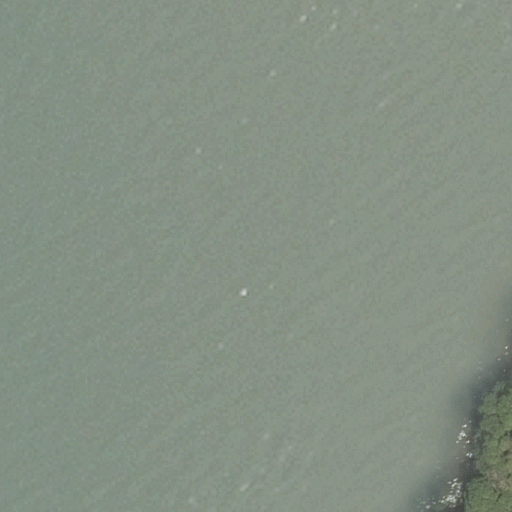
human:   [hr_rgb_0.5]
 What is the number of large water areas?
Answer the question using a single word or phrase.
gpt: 1

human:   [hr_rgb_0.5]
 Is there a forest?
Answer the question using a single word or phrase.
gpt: no

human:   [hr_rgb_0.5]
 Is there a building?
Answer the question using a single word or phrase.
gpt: no

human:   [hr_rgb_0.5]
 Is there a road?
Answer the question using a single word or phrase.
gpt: yes

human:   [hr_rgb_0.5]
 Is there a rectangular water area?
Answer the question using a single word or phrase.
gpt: yes

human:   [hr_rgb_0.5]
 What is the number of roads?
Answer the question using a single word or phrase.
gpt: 1

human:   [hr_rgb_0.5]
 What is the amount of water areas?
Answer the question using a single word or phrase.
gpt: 1

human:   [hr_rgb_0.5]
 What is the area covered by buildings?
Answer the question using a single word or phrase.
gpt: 0m2

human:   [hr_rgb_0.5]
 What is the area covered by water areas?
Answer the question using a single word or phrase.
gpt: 10464m2

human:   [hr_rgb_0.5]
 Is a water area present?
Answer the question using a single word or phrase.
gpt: yes

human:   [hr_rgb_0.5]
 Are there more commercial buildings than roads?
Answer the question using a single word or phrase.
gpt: no

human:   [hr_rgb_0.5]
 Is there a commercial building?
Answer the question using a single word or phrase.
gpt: no

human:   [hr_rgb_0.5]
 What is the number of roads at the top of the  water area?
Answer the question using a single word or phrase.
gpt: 0

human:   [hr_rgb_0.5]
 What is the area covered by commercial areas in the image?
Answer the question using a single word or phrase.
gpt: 0m2

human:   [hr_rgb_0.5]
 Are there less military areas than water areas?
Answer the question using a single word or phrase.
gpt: yes

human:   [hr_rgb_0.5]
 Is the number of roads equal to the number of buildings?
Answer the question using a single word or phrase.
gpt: no

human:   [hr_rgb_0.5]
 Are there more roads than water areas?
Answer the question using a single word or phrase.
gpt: no

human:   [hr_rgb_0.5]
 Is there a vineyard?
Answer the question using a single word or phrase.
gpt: no

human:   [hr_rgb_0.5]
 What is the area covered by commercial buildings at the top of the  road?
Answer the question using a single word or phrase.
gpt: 0m2

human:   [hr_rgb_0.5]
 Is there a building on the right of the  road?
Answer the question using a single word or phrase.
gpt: no

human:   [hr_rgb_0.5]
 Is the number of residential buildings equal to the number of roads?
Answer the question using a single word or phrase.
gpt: no

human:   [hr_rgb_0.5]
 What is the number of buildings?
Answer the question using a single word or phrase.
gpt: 0

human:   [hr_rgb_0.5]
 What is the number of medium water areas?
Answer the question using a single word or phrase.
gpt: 0

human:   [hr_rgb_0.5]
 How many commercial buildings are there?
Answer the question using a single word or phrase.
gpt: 0

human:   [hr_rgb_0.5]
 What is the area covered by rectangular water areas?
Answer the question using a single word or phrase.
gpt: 10464m2

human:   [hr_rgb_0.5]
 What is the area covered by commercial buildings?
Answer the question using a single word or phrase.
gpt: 0m2

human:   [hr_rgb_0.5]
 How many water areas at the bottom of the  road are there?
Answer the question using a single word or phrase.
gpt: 0

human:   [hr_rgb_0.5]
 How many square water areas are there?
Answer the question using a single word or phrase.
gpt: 0

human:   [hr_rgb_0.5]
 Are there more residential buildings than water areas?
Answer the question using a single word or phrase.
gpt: no

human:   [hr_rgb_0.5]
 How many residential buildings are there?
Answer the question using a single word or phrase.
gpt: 0

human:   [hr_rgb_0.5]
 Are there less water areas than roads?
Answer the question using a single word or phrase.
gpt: no

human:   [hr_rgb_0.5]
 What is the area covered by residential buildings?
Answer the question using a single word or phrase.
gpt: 0m2

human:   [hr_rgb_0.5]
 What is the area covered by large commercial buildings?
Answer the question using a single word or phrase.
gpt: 0m2

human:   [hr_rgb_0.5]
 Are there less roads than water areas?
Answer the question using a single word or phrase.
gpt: no

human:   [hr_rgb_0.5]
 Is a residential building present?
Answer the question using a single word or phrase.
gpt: no

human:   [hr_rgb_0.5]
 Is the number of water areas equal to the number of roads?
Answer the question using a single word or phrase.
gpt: yes

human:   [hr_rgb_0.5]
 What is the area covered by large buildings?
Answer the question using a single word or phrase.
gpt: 0m2

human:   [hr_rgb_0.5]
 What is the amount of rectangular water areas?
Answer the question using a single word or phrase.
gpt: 1

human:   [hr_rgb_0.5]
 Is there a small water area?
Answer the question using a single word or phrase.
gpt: no

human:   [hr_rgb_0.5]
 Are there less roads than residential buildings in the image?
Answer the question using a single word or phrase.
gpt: no

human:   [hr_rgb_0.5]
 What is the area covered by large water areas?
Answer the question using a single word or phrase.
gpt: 10464m2

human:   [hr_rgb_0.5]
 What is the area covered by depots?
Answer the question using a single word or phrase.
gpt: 0m2

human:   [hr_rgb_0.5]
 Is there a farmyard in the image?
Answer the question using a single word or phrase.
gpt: no

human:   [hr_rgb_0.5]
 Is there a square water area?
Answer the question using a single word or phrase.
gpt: no

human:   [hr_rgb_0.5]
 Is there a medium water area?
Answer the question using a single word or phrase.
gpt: no

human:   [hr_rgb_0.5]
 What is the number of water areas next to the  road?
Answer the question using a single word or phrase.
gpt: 1

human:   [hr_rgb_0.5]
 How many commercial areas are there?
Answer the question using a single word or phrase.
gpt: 0

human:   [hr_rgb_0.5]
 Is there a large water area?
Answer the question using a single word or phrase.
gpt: yes

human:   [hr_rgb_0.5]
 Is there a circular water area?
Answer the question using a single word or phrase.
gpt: no

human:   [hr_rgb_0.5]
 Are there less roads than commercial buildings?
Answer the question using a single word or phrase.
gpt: no

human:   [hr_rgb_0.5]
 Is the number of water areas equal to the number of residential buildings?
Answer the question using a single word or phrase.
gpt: no

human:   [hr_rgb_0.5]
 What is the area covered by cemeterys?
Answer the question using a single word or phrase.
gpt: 0m2

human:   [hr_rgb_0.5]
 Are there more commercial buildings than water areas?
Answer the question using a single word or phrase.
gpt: no

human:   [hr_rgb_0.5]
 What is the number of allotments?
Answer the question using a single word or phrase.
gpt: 0

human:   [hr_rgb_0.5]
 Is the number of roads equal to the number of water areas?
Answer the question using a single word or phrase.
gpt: yes

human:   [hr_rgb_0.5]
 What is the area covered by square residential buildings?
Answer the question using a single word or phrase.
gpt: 0m2

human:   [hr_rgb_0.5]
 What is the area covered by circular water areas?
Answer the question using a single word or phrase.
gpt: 0m2

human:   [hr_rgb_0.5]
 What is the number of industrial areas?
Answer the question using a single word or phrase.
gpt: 0

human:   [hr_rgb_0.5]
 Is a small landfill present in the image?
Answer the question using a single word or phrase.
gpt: no

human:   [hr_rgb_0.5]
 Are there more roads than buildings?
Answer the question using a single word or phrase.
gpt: yes

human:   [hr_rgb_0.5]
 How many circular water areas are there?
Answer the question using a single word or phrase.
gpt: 0

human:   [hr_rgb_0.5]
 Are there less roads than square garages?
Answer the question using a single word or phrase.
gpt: no

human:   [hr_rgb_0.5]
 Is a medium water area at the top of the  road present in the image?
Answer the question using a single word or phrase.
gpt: no

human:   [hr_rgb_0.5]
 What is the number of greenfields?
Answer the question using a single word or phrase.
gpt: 0